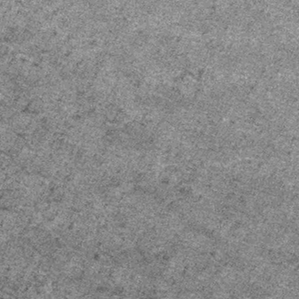
Label: frost